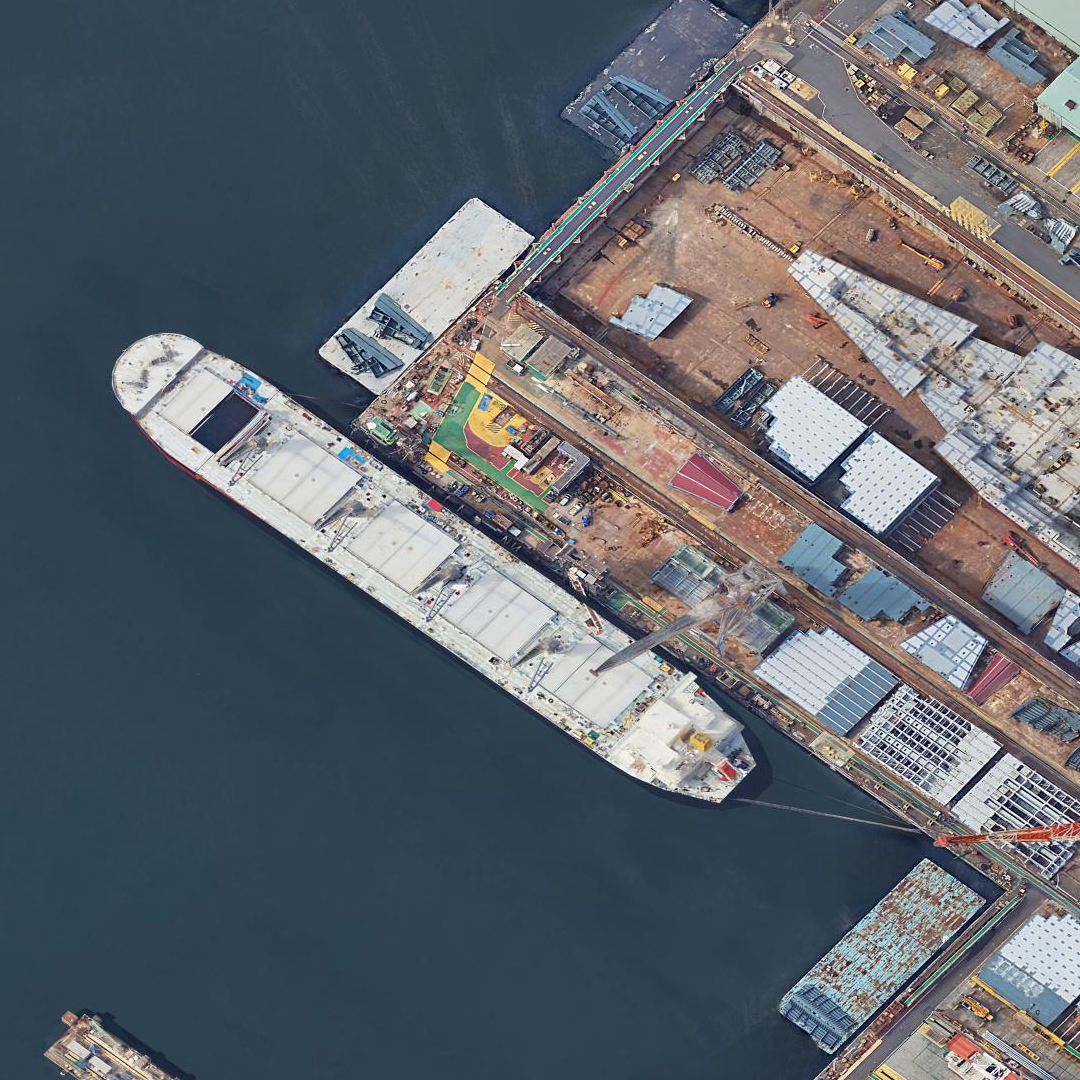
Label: civil